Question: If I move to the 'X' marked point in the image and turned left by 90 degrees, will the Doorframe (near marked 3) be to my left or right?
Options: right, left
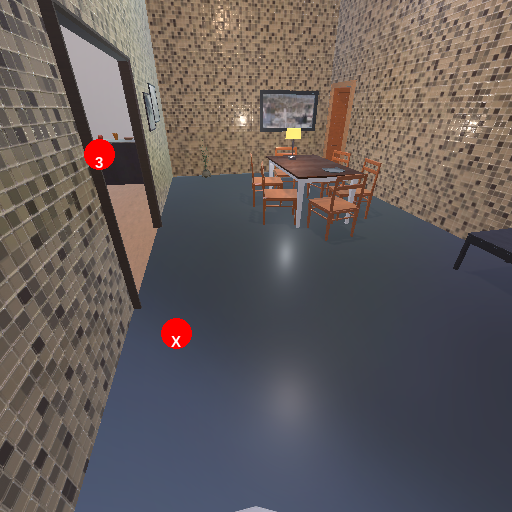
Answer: right